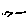
Label: bird